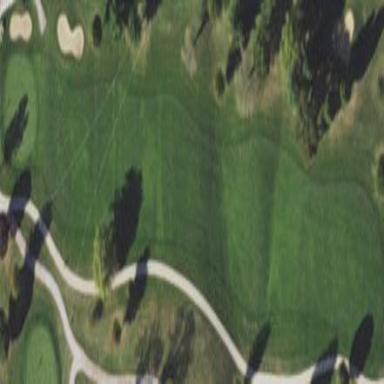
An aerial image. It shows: Golf fairway with grass surface.